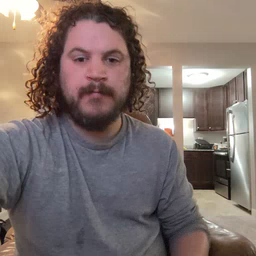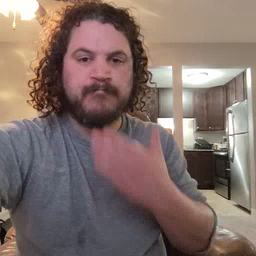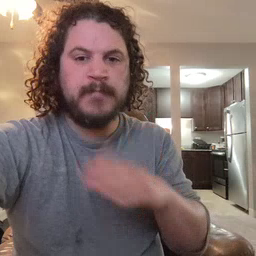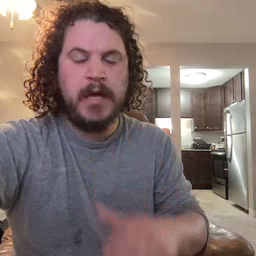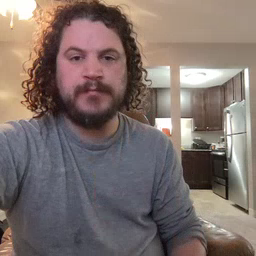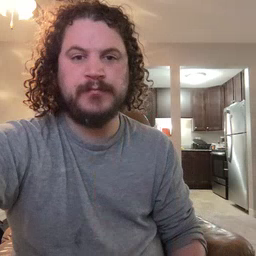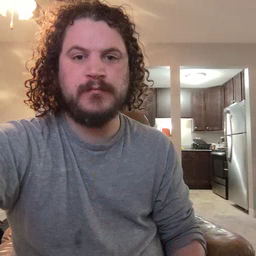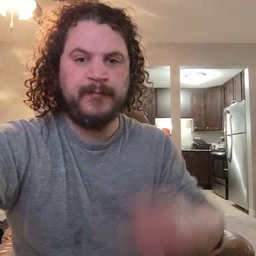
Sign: bad